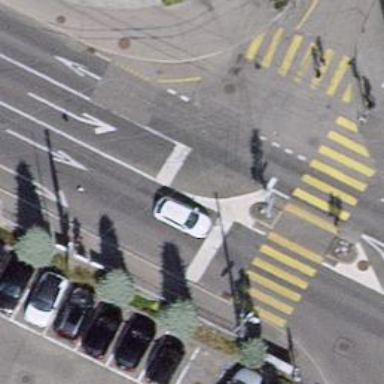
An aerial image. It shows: Primary highway with trolley wires overhead. The surface of the road is asphalt.